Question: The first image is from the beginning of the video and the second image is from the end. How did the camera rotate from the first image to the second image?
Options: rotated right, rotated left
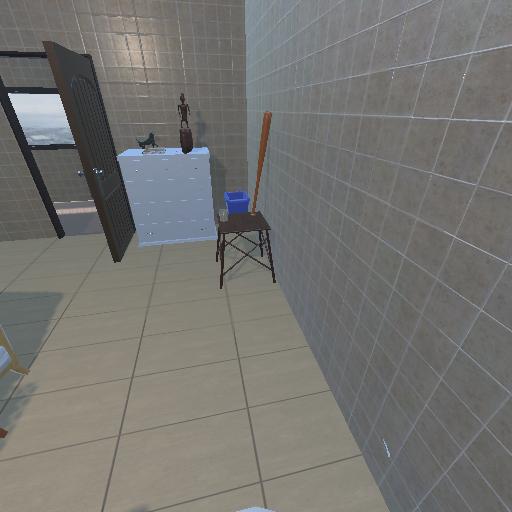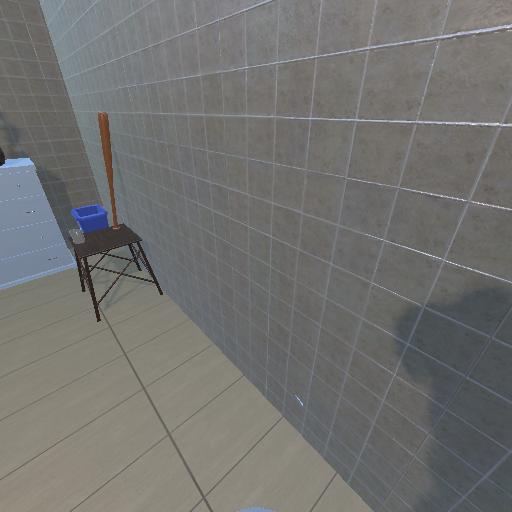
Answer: rotated right